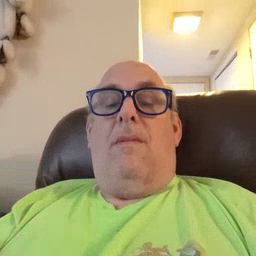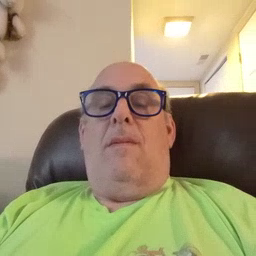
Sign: green